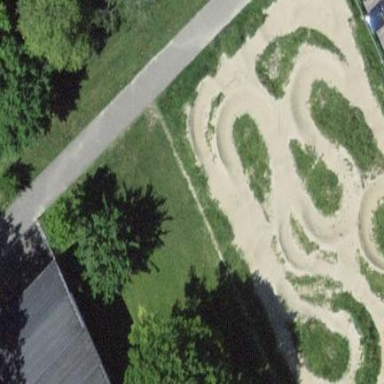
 it is pump track located on leisure land."